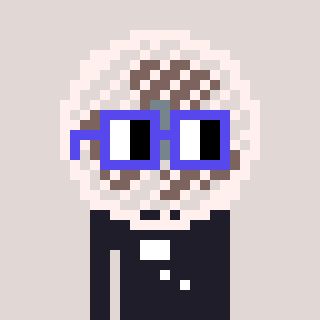
a pixel art character with square blue glasses, a fan-shaped head and a grayscale-colored body on a warm background